Question: I have a lot of entities in application and I use JPA implementation for persisting them, therefore most of CRUD methods across DAOs are similar (see example class diagram below).

For this purpose there is interface 'DAOTemplate' which contains methods available for all entities and is implemented by abstract class 'AbstractDAO'.
Some entities require additional methods such as 'findByEmail' for 'User' entity. For that purpose there is DAO interface with such methods e.g. 'UserDAO'.
Now I want to write integration tests for all methods (those in 'DAOTemplate' and 'UserDAO'). What is the best solution? Should I somehow (how?) test 'AbstractDAO' and then only special methods in 'UserDAOTest' or should I test all methods in 'UserDAOTest' and also in other test cases for other entities? I'm trying to avoid the second solution because I don't like it.
Thanks for answers.
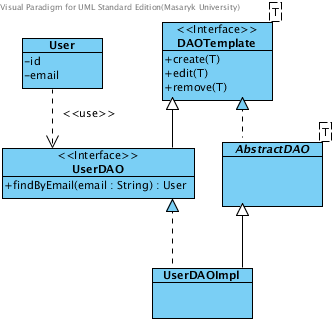
Answer: You should test all methods in UserDAOTest since calling them will have different results depending on what entity you are trying to persist. You won't only be testing your DAO code but also your entities, their annotations and their relationships.
But in following the DRY principle you should not re-implement the AbstractDAO methods in each test, but you can for instance create an AbstracDAOTest that all UserDAOTest inherits from. Having your tests match your code like that should look quite nice..